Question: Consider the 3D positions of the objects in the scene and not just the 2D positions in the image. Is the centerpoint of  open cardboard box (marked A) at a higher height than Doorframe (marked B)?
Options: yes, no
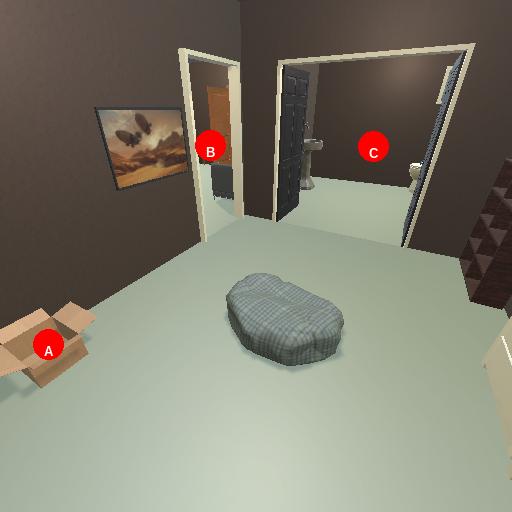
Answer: yes